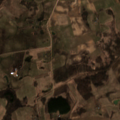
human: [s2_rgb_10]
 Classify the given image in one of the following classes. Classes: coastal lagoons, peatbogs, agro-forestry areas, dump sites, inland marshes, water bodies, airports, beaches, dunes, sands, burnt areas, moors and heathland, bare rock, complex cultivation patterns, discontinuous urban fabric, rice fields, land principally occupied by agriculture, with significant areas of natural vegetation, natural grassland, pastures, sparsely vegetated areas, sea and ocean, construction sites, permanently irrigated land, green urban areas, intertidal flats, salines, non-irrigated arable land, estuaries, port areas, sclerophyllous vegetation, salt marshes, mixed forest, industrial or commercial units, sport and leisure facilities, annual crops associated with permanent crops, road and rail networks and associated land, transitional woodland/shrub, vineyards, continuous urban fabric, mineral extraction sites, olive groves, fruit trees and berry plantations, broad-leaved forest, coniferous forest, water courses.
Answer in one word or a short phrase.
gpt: non-irrigated arable land, pastures, complex cultivation patterns, land principally occupied by agriculture, with significant areas of natural vegetation, transitional woodland/shrub